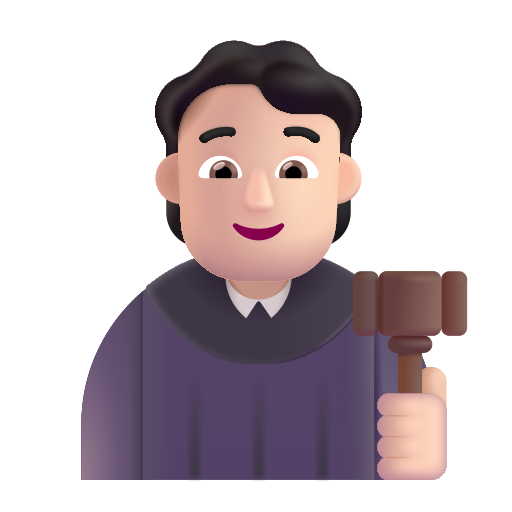
judge color light